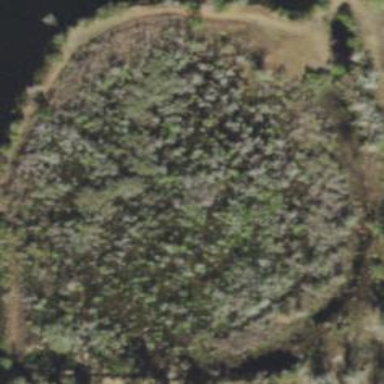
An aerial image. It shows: Swamp in wetland area.